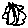
Label: bird